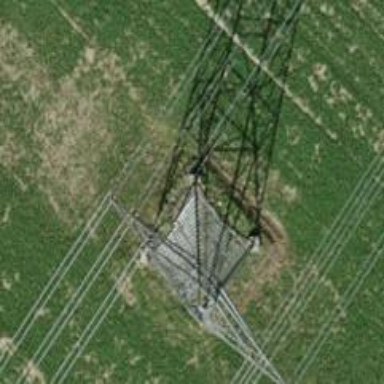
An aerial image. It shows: Power tower.